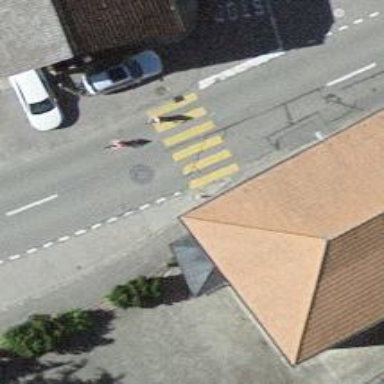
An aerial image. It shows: Zebra crossing on the road.